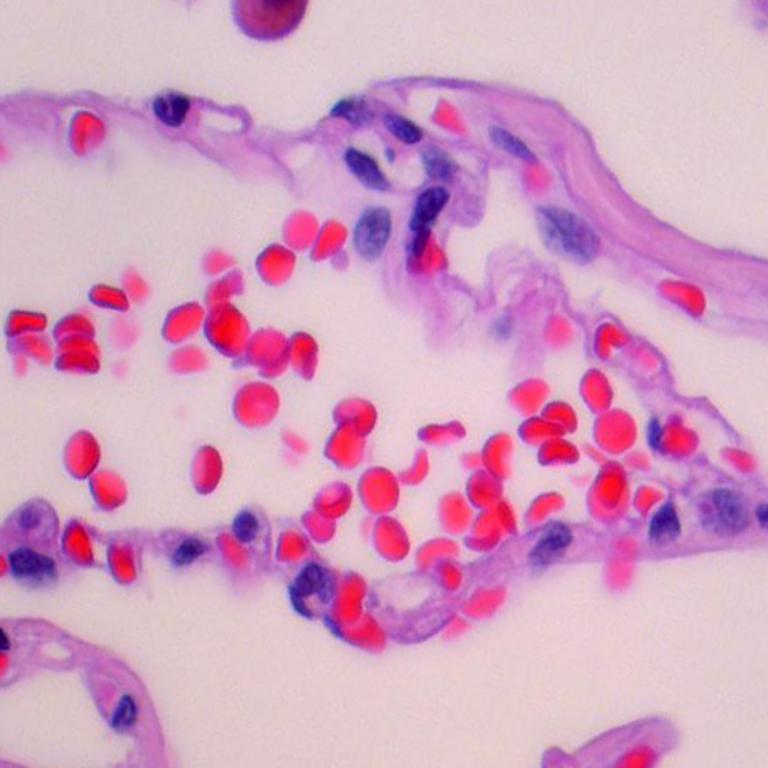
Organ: lung
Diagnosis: benign